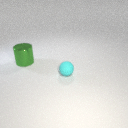
large green metal cylinder behind small cyan rubber sphere